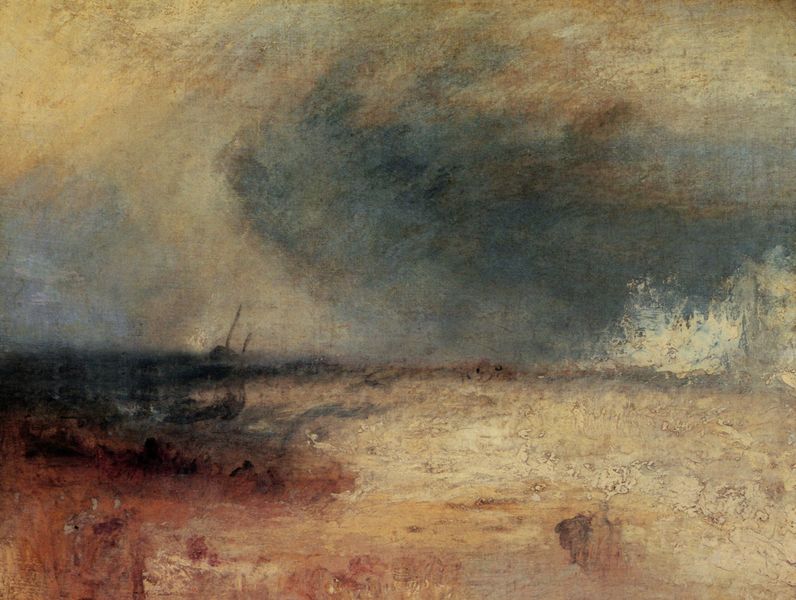
Titel: An einem Ufer sich brechende Wellen
Künstler: William Turner
Standort: London
Institution: Tate Gallery
Schlagwörter: blau, dunkel, gemälde, gewitter, himmel, kampf, meer, schatten, wasser, weiß, wolken, gelb, impressionismus, landschaft, menschen, ocker, sand, see, ufer, abend, bewegung, braun, grau, hell, licht, orange, schwarz, skizze, gras, rot, wolke, beige, malerei, stein, steine, tod, öl, baumstamm, erde, gräser, horizont, kalt, natur, schilf, spiegelung, wind, büsche, pastos, rauch, sonne, insel, england, rosa, boot, boote, turm, erdig, gischt, küste, schiff, schiffe, strand, welle, wellen, umrisse, düster, fischer, mast, warm, abstrakt, fläche, sonnenlicht, dunst, farbe, nebel, sonnenuntergang, herbst, weisshöhung, hafen, masten, romantik, ölgemälde, aufgewühlt, brausen, luft, naturgewalt, querformat, schiffbruch, schlacht, seenot, seestück, sturm, stürmisch, turner, untergang, unwetter, wellengang, wogen, dick, duktus, impressionistisch, stimmung, ölfarbe, abstraktion, surreal, umriss, impression, srand, regen, sandstrand, gezeiten, wasseroberfläche, gefahr, bedrohung, landschaftsbild, verschwommen, blitz, tonig, atmosphäre, seeufer, spritzer, stange, muscheln, london, manschen, gestrandet, rettung, schäumen, okker, rumpf, festland, peitschen, seeschlacht, elemente, bootsrumpf, bot, kräne, schieflage, william, farbstudie, mer, impressionismua, romantk, william turner, ertrinken, horrizont, gebraus, gisht, maleri, unwetters, willam, willam turner, nach dem sturm, gefahrt, strabd, naturkraft, natur farben